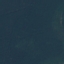
Land use / land cover class: Forest